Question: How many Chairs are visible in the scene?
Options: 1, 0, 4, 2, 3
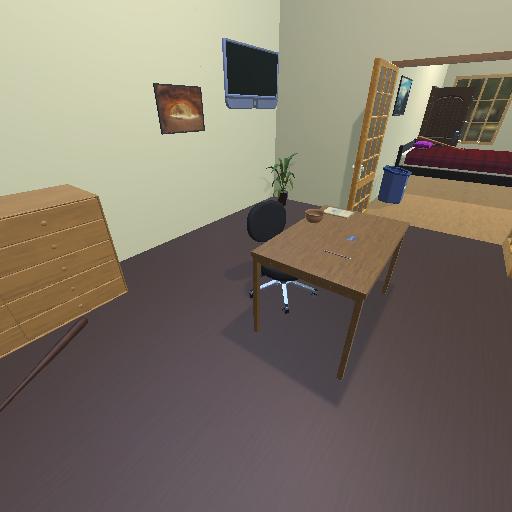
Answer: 1